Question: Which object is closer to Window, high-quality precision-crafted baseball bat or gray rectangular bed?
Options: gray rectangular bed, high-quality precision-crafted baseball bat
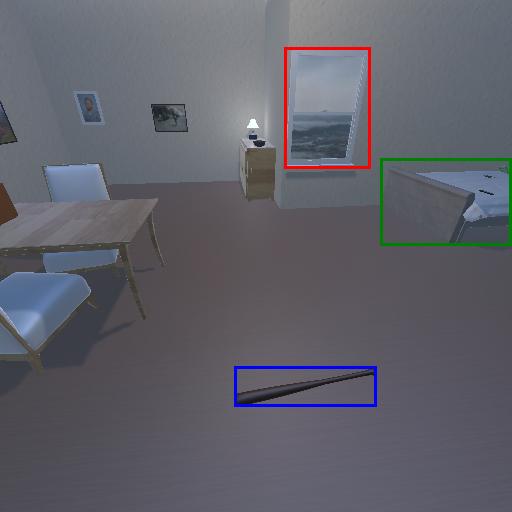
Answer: gray rectangular bed